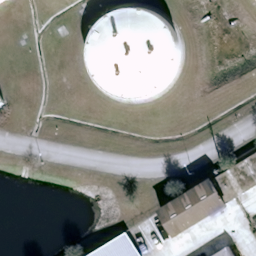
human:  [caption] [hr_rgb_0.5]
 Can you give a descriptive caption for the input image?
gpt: There is one storage tank on the lawn and some houses beside .

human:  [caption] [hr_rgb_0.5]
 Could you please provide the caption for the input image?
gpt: A storage tank is on the lawn and some houses beside .

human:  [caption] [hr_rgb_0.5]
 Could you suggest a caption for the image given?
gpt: There is a white storage tank on the lawn .

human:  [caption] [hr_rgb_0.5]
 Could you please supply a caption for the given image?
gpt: A storage tank is on the lawn and some houses beside .

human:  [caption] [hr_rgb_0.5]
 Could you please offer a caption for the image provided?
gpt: A storage tank is on the lawn .